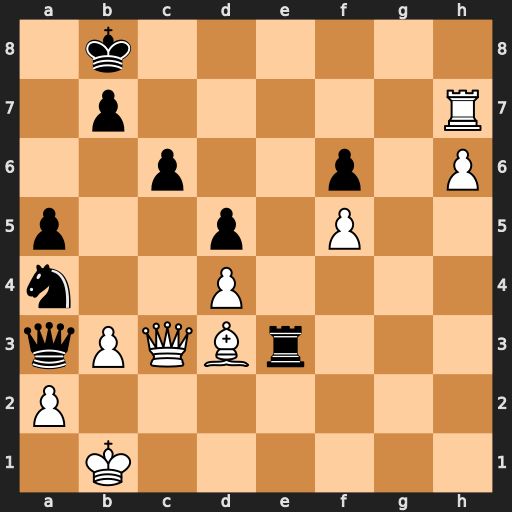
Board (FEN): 1k6/1p5R/2p2p1P/p2p1P2/n2P4/qPQBr3/P7/1K6
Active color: w
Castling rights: -
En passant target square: -
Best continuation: Rh8+ Kc7 Qxa5+